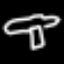
Label: mushroom